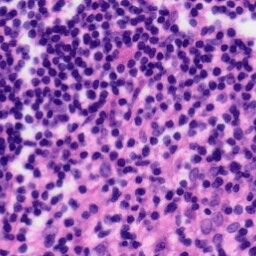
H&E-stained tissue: Tonsil